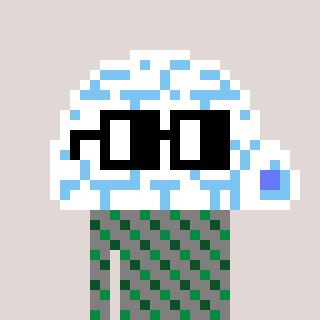
a pixel art character with square black glasses, a igloo-shaped head and a bluegrey-colored body on a warm background